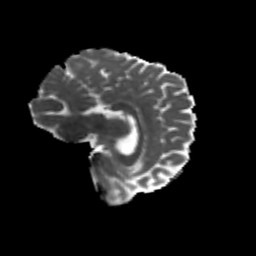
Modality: MD
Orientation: sagittal
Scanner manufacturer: siemens
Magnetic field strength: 3 T
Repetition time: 4.16 s
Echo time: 0.0806 s